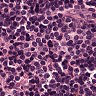
Metastatic tissue present: no